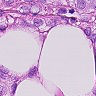
Metastatic tissue present: yes